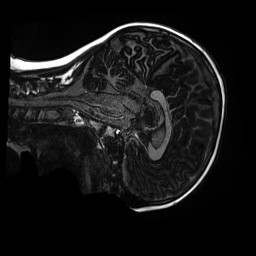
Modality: MP2RAGE
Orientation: sagittal
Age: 9
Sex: male
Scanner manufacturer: siemens
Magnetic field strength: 3 T
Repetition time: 4 s
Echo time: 0.00303 s